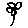
Label: flower